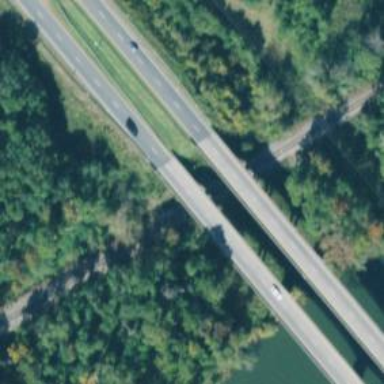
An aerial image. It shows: Bridge over motorway.